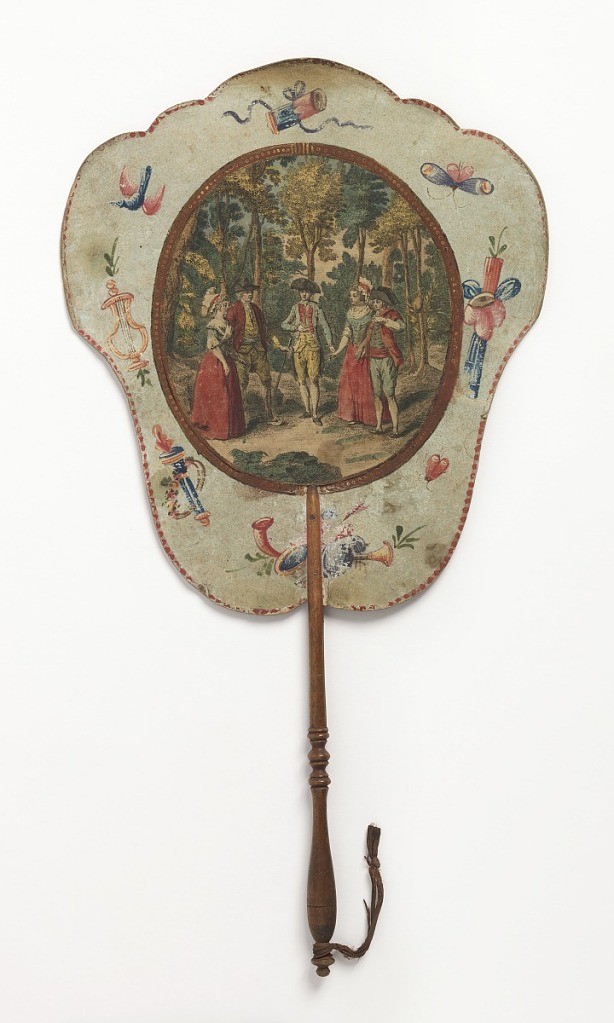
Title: Les Solitaires de Normandie
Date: ca. 1788
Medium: Engraved, hand-colored and painted paper leaf, turned wood handle
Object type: Handscreen
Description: Handscreen with paper leaf and turned wood handle. Obverse: oval medallion with a hand-colored engraving showing five figures in a forested landscape, surrounded by a framework of hand painted motifs. Reverse: dialogue from the comic opera "Les Solitaires de Normandie."